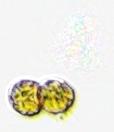
Label: Margalefidinium